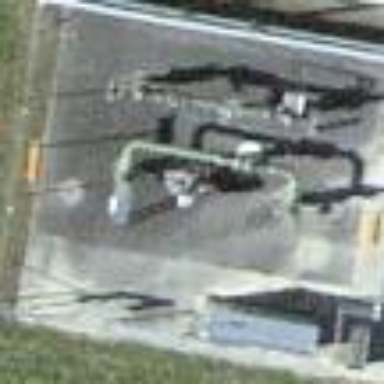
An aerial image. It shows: Industrial area with gas substation enclosed by fence.